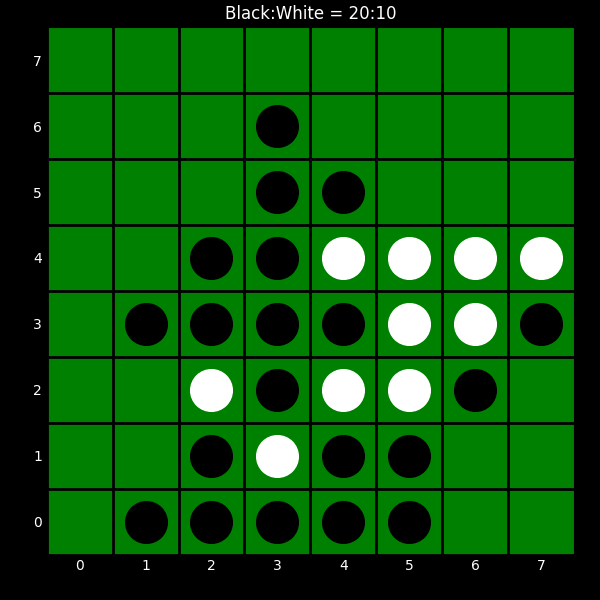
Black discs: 20
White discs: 10